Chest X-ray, PA view. Patient: 44 years old, sex F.
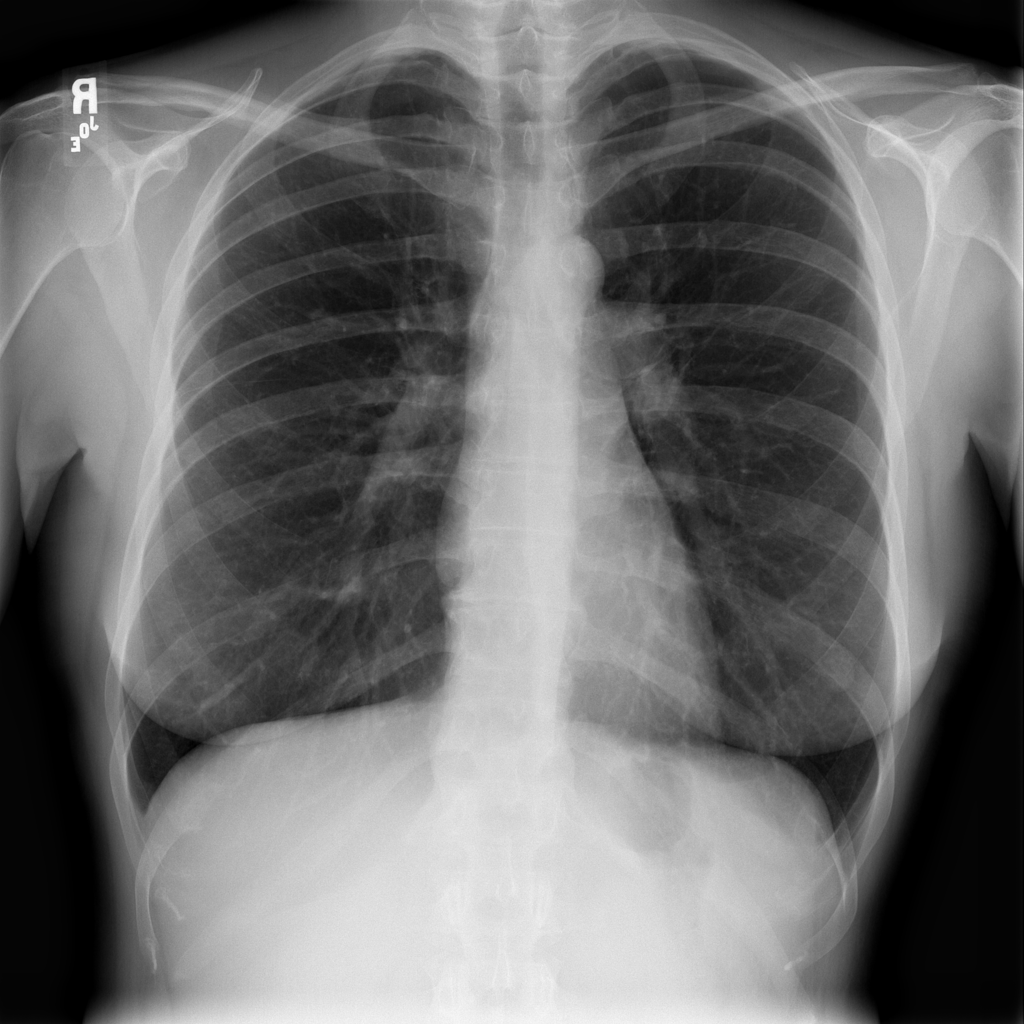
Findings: Infiltration